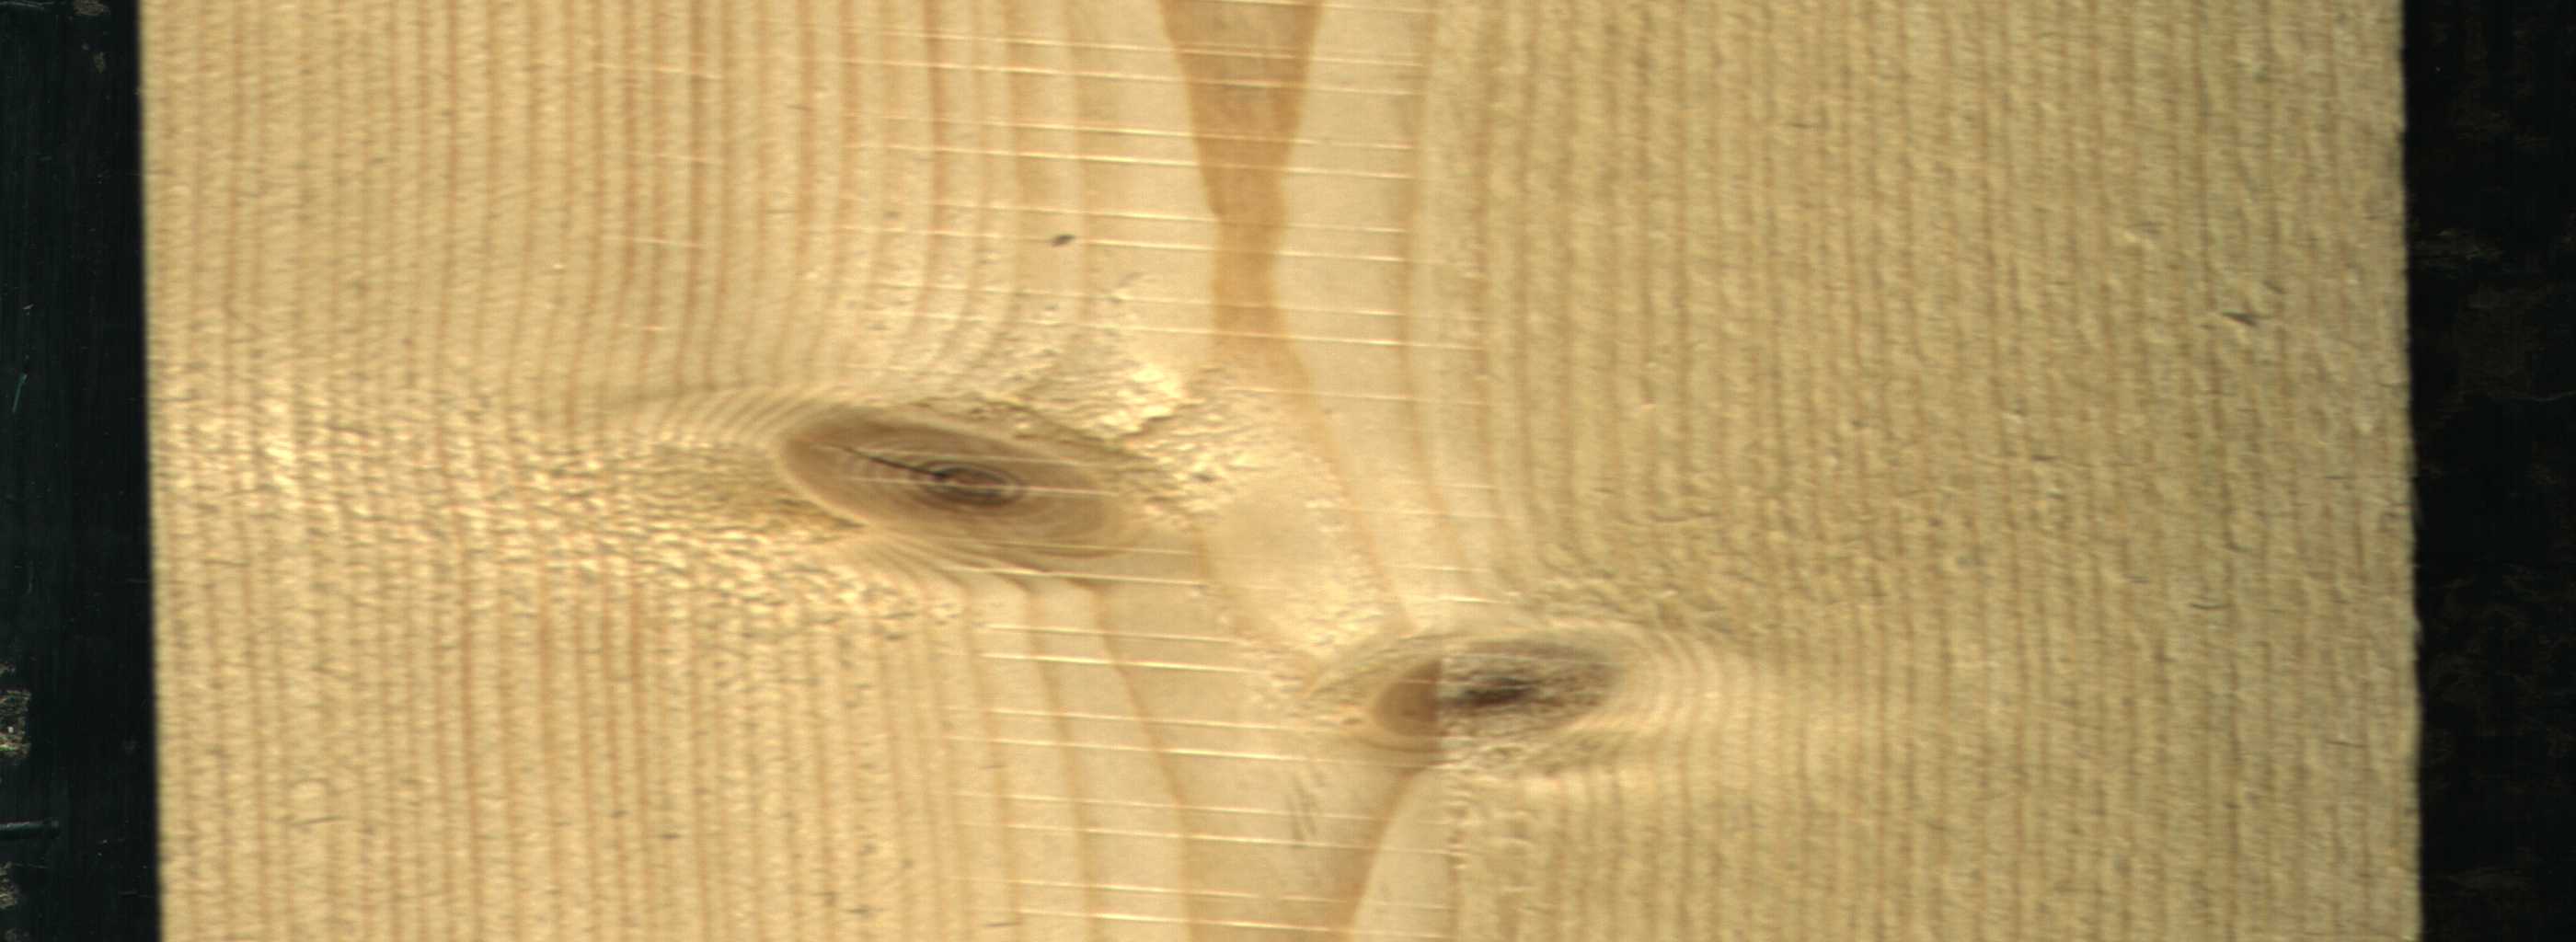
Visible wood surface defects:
knot_with_crack
Live_Knot